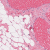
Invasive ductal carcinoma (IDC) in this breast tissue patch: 0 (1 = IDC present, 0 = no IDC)